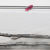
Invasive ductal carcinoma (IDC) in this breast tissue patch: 0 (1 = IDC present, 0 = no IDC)